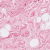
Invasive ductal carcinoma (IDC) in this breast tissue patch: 0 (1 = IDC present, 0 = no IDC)